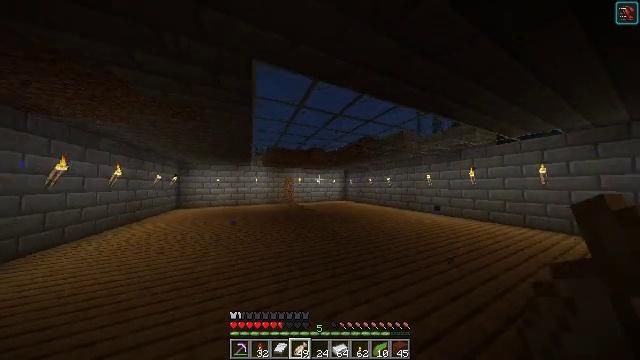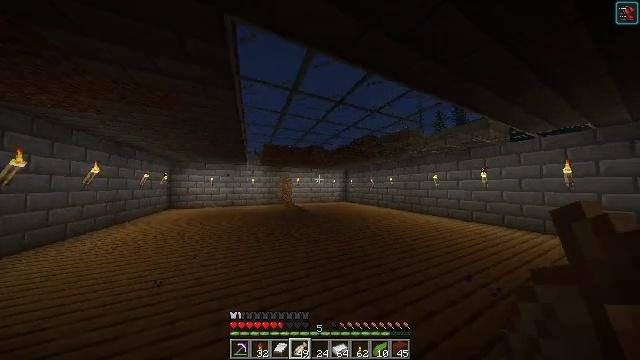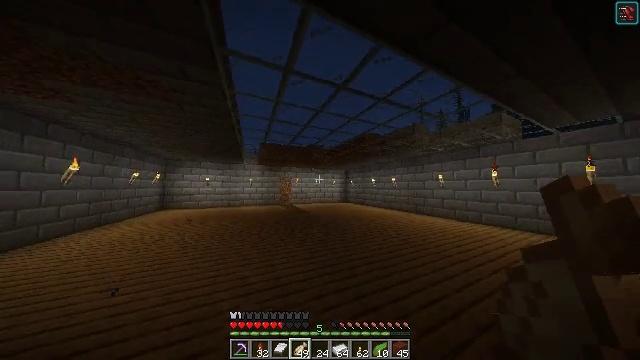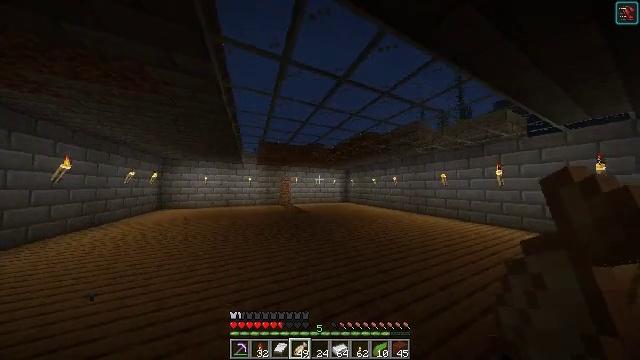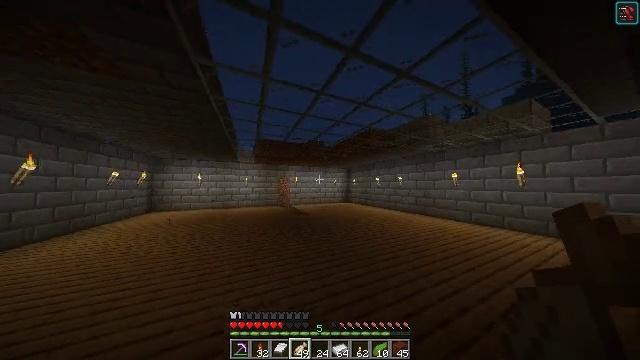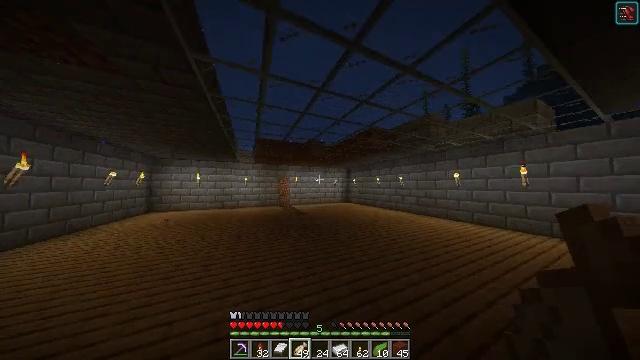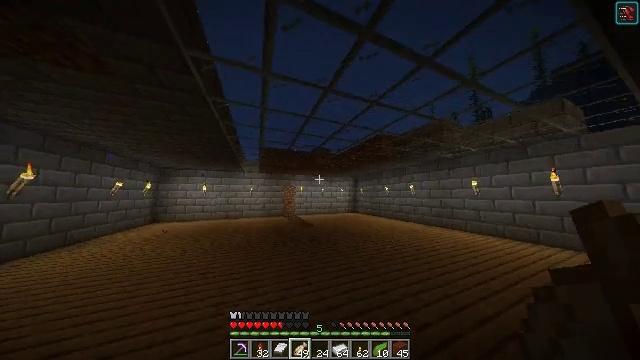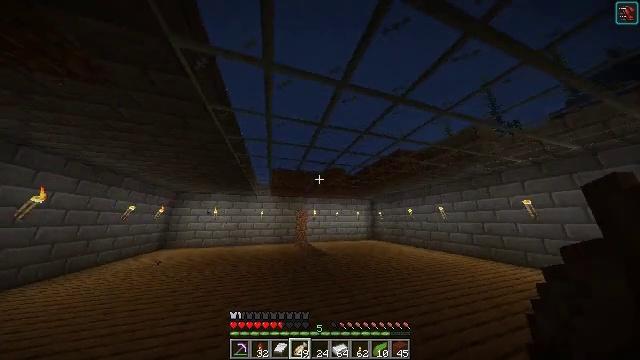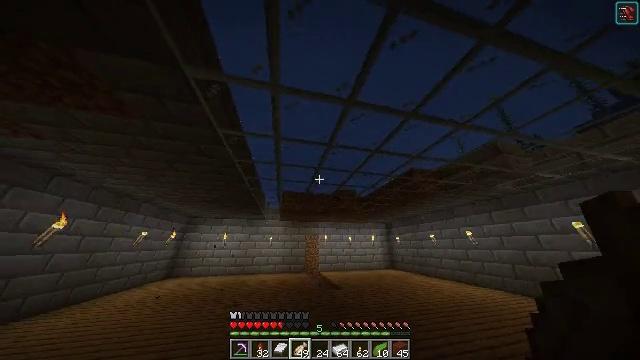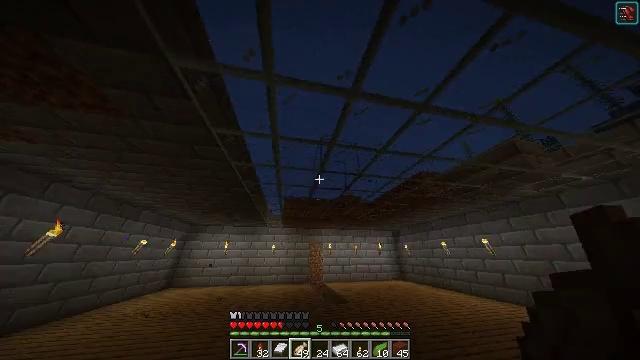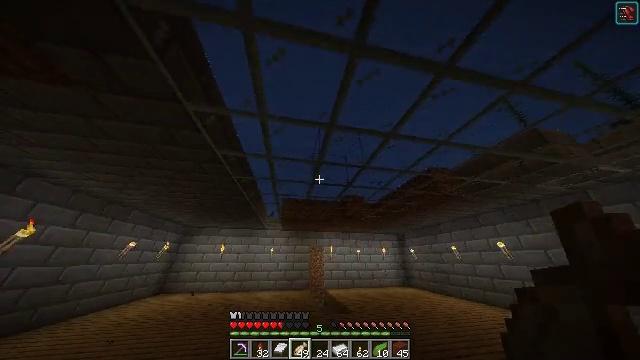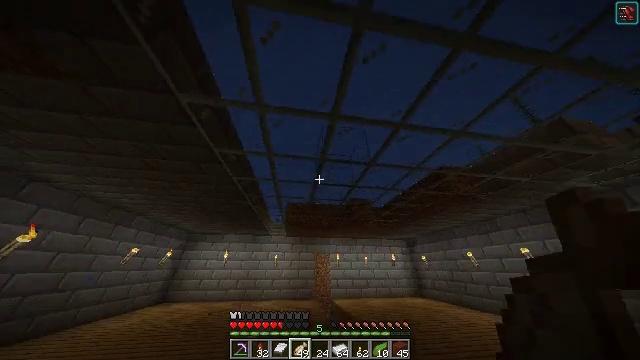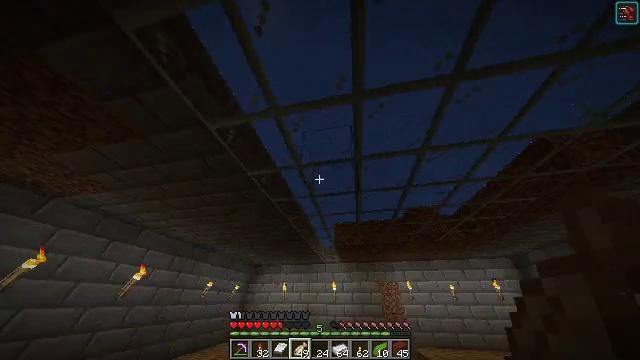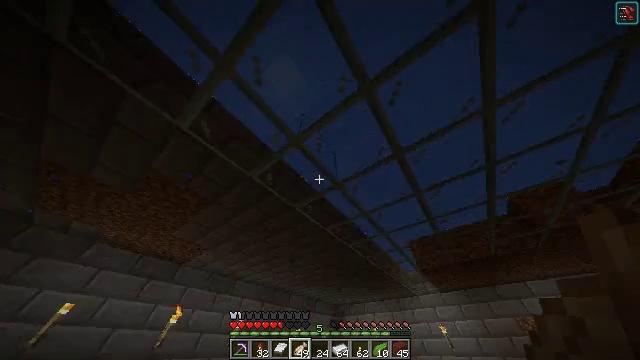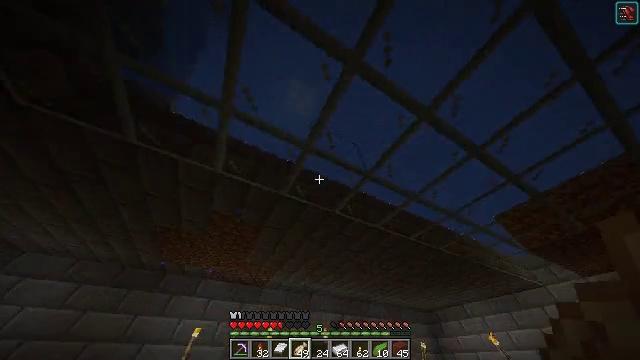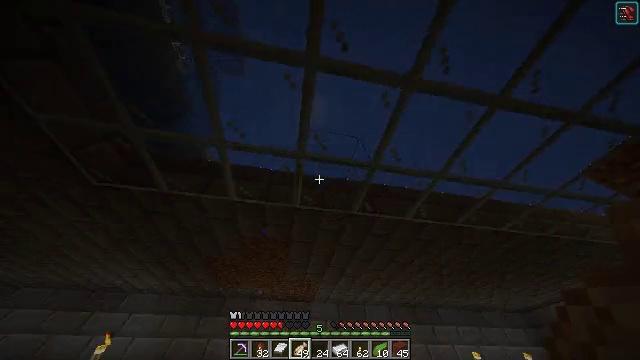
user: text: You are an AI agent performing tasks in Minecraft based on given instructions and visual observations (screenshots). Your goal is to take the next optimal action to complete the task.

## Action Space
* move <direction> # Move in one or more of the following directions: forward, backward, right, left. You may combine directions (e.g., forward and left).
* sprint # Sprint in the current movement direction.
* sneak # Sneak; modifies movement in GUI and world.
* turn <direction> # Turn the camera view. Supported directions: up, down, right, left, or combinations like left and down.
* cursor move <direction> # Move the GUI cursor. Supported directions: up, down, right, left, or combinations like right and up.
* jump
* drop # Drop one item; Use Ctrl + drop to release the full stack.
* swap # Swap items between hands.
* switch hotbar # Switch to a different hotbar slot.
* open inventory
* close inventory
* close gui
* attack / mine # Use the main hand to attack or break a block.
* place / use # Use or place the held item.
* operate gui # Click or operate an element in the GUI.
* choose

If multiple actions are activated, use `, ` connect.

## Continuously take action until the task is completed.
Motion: motion action
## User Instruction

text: In the crafting table, craft iron nugget.
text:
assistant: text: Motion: move forward
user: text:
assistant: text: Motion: move forward
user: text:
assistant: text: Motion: move forward
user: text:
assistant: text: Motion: move forward
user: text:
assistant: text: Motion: move forward
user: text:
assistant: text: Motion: move forward, turn left and up
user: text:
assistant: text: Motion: move forward, turn left and up
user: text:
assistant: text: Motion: move forward, turn left and up
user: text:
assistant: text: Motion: move forward, turn left and up
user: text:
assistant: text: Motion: move forward, turn up
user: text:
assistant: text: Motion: move forward, turn left and up
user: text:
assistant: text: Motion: move forward and move right, turn left and up
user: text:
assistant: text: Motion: move forward and move right, turn left and up
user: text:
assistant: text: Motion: move right, turn left and up
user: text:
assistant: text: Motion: move right, turn left and up
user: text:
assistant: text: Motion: move back and move right, turn left
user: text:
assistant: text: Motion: move back and move right, turn left
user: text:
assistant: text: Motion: move back and move right, turn left
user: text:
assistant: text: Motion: move back, turn left and down
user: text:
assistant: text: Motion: move back, turn left and down
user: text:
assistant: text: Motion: move back, turn left and down
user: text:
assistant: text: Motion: move back, turn left and down
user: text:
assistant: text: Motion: move back, turn left and down
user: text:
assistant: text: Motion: move back, turn left and down
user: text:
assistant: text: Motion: move back, turn left
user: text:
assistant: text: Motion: move back, turn left and down
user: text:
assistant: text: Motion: move back, turn left
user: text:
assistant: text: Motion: move back
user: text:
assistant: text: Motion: move back
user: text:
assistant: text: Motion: move back